Question: I wrote a CSS unsorted menu and it did show up the correct first name and the submenu.
Whenever I hover [Helpdesk System] > [New Task] which was no problem to display.
Whenever I hover [Helpdesk System] > [Task Overview] there was a problem. it shown [Hardware Inventory] > [New Hardware].
What I guess is [New Task>Task Overview] and [Hardware Inventory>New Hardware] were hidden and overlapped.
How can I correct this ?

HTML Code:
'''
<div id="topbanner">
<ul class="rightmenu">
<li><a href="<? echo ROOT_NAME ?>/home.php">Home</a></li>
<li><a href="#">Profile</a></li>
<li><a href="#">Menu</a>
<ul>
<li><a href="#">Helpdesk System</a>
<ul>
<li><a href="#">New Task</a></li>
<li><a href="#">Tasks Overview</a></li>
<li><a href="#">Search Tasks</a></li>
</ul>
</li>
<li><a href="#">Hardware Inventory</a>
<ul>
<li><a href="#">New Hardware</a></li>
<li><a href="#">Search Hardware</a></li>
<li><a href="#">No FME Assets</a></li>
<li><a href="#">Misplace Assets</a></li>
<li><a href="#">Hardware Tracking</a></li>
</ul>
</li>
<li><a href="<? echo ROOT_NAME; ?>/webspace/">Web Space</a></li>
<li><a href="#">Application System</a></li>
<li><a href="#">Vendor Contacts</a></li>
<li><a href="#">Administration</a>
<ul>
<li><a href="#">Staff Administration</a></li>
<li><a href="#">Department Overview</a></li>
<li><a href="#">Page Management</a></li>
<li><a href="#">Actions Tracking</a></li>
<li><a href="#">Login History</a></li>
</ul>
</li>
<li><a href="#">Logoff</a></li>
</ul>
</li>
</ul>
</div>
'''
CSS Code:
'''
#topbanner {
width:100%; height:25px; margin:0;position:relative;background-color:#4c4e5a;display: block;}
.rightmenu, .rightmenu ul, .rightmenu li, .rightmenu a { margin: 0; padding: 0; border: none; outline: none; }
.rightmenu { float: right; }
.rightmenu li a{
display: block; padding: 0 14px; margin: 3px 0;color: #f3f3f3;background-color: #4c4e5a;}
.rightmenu ul {
position: absolute;
opacity: 0;
background-color: #4c4e5a;
left: auto;
right:0;
width:180px;
}
.rightmenu ul ul {
position: absolute;
opacity: 0;
right: 100%;
top: 0%;
background-color: #4c4e5a;
width:180px;
}
.rightmenu li:hover > a { color: #8fde62; }
.rightmenu li:hover > ul { opacity: 1; }
.rightmenu ul li{
height:0;
overflow:hidden;
padding: 0;
}
.rightmenu li:hover > ul li {
height: 25px;
overflow: visible;
padding:0;
}
.rightmenu ul li a {
white-space: nowrap;
border: none;
}
'''
I have omitted some styling in order to make the code short for you. (like shadow, border style, and round corner)
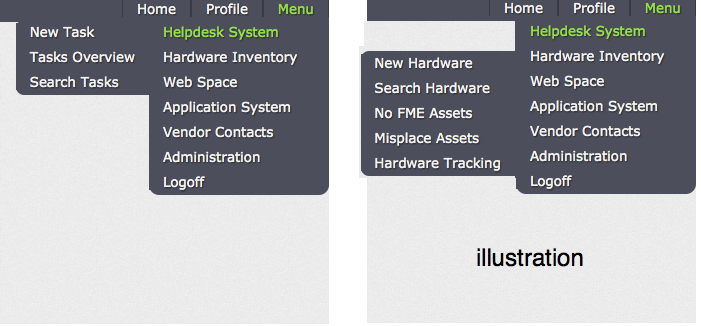
Answer: One of your problems is that you're using "opacity:0" when you should be using "display:none." The opacity property only sets an elements alpha level, but display sets how an element interacts with the other elements on the page.
Your main issue however is that you've generalized your CSS to much. Normally generalizing code is a great habit to get into, but in this case you need to be a little more specific with what level of navigation the user is pointing at.
Here is the bit of code that you should focus on:
'''
.rightmenu ul {
position: absolute;
display: none;
background-color: #4c4e5a;
left: auto;
right:0;
width:180px;
top: 25px;
}
.rightmenu ul ul {
position: absolute;
display: none;
right: 0%;
top: 0%;
background-color: #4c4e5a;
width:180px;
}
.rightmenu ul ul:hover, .rightmenu li li:hover > ul {
right: 100%;
display: block;
}
.rightmenu li:hover > a { color: #8fde62; }
.rightmenu li:hover > ul, .rightmenu li > ul:hover { display: block; }
'''
<URL>